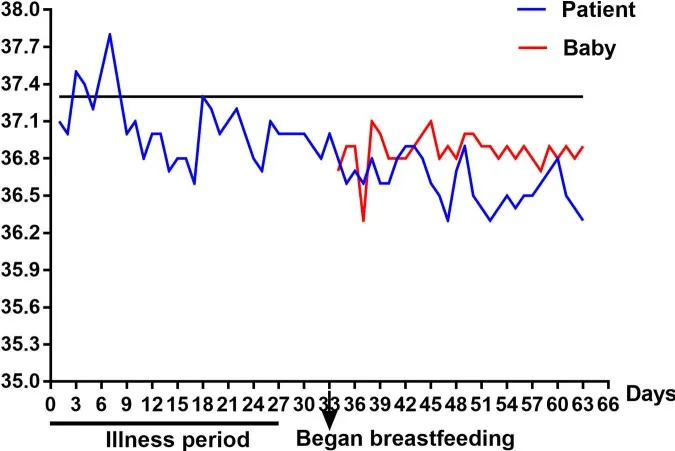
Change of body temperature for the patient and her baby. The solid black line represents the lower limit of fever for subjects. The body temperature for the patient is higher from the 3rd day to the 8th day. The body temperature for the patient was in normal range during the following days including the breastfeeding period. And, the body temperature for the breast-fed baby was also in normal range during the 1-month follow up.
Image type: chart (chart)